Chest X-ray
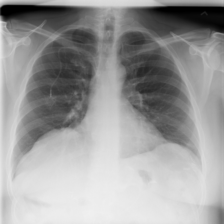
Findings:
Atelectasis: negative
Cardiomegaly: negative
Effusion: negative
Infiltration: positive
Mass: negative
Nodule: negative
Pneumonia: negative
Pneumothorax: negative
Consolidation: negative
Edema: negative
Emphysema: negative
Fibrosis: negative
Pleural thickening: negative
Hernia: negative